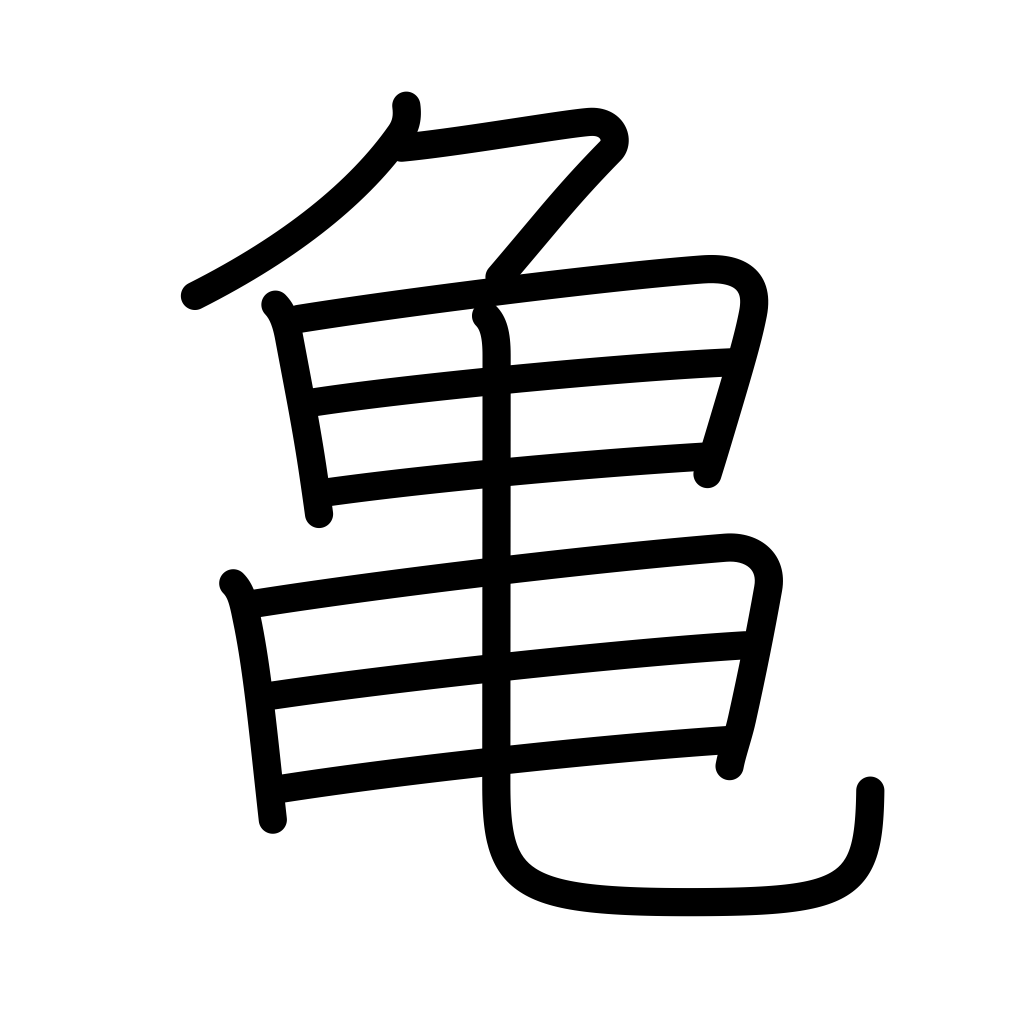
Meaning: tortoise, turtle